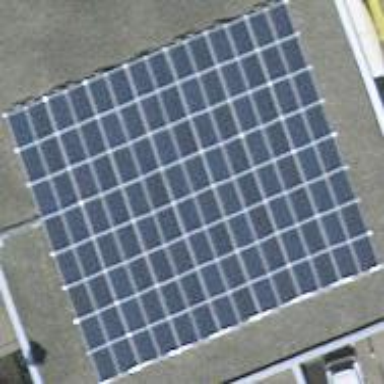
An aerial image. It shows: Solar power generator using photovoltaic method with solar photovoltaic panel types.